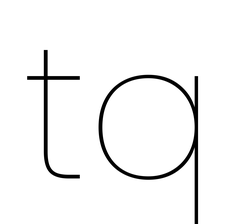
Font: Poppins-Thin